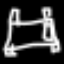
Label: bed